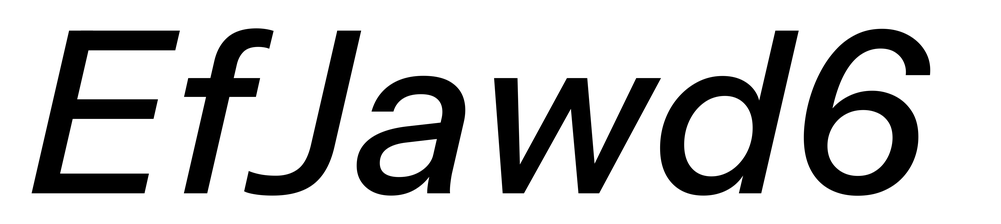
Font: InstrumentSans-Italic_Medium_Italic